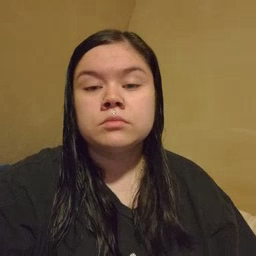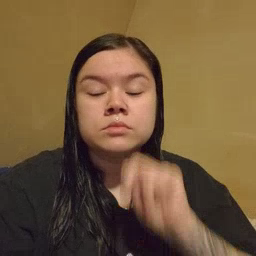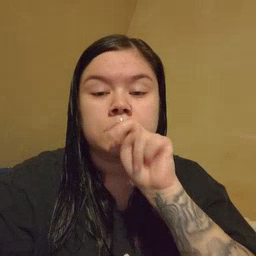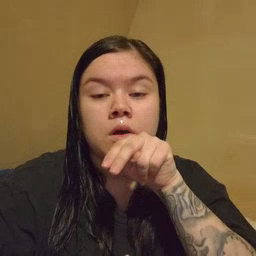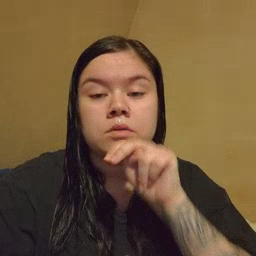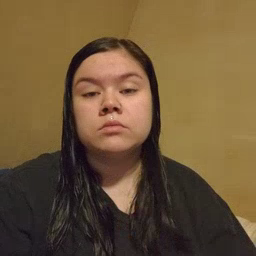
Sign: tongue